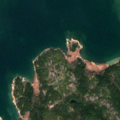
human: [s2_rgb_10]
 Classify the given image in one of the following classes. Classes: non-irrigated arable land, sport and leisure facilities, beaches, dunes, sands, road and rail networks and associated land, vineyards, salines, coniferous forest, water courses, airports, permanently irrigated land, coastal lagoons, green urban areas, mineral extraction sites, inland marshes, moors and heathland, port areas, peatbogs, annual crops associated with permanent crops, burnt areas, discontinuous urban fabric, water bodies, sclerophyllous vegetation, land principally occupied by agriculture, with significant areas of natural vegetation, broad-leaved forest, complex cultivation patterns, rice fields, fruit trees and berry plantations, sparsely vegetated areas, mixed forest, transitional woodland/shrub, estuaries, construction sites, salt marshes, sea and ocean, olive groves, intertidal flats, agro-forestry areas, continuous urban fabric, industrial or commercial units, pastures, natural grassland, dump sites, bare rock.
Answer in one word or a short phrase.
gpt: mixed forest, sea and ocean